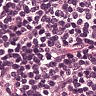
Metastatic tissue present: no